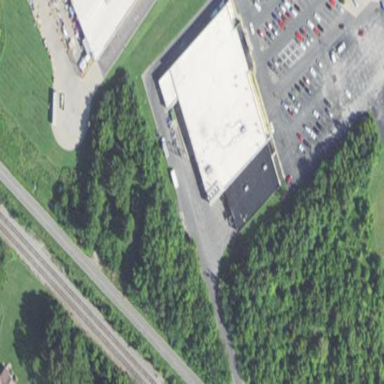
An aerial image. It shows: Supermarket located in building.